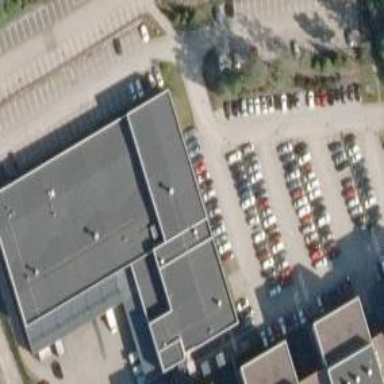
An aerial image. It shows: Industrial building.